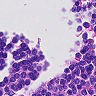
Metastatic tissue present: no